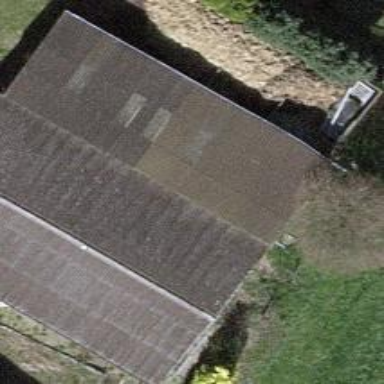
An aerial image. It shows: Farm building.